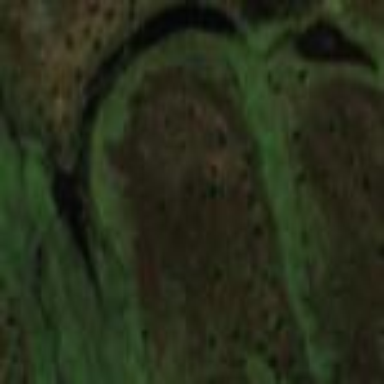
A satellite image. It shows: Oxbow water feature in natural setting.